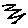
Label: zigzag